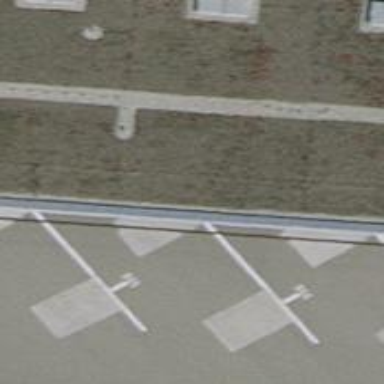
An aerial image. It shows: Airport gate.